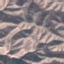
Label: HerbaceousVegetation